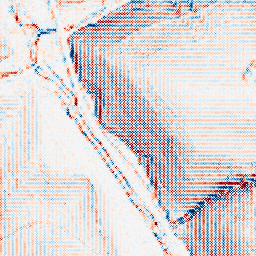
Category: wavelet
Decomposition family: wavelet_biorthogonal
Decomposition parameters: wavelet: bior1.3
level: 1
Upsampling method: cubic_catmull_rom
Upsampling parameters: scale: 8
Upsampling scale: 8